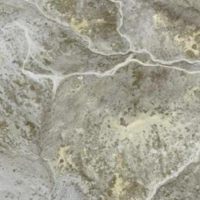
EUNIS habitat code: 48
Species observed at this site:
Dryas octopetala
Bartsia alpina